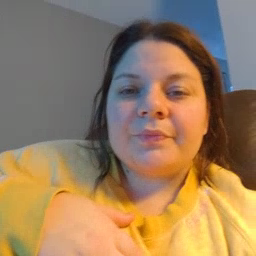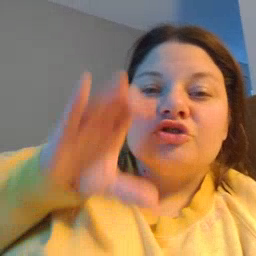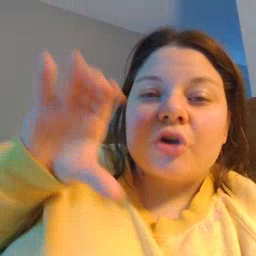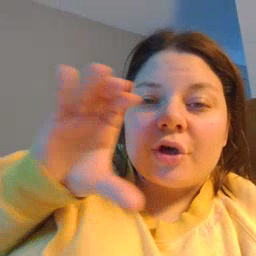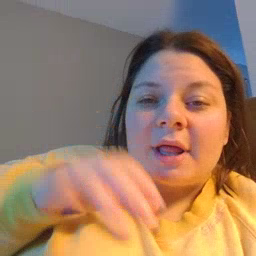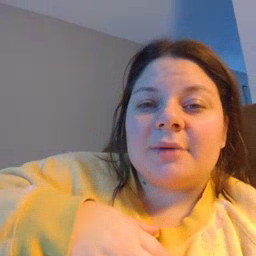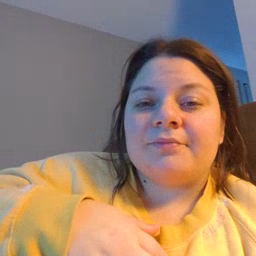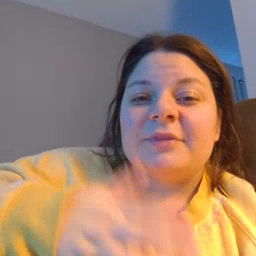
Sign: chocolate